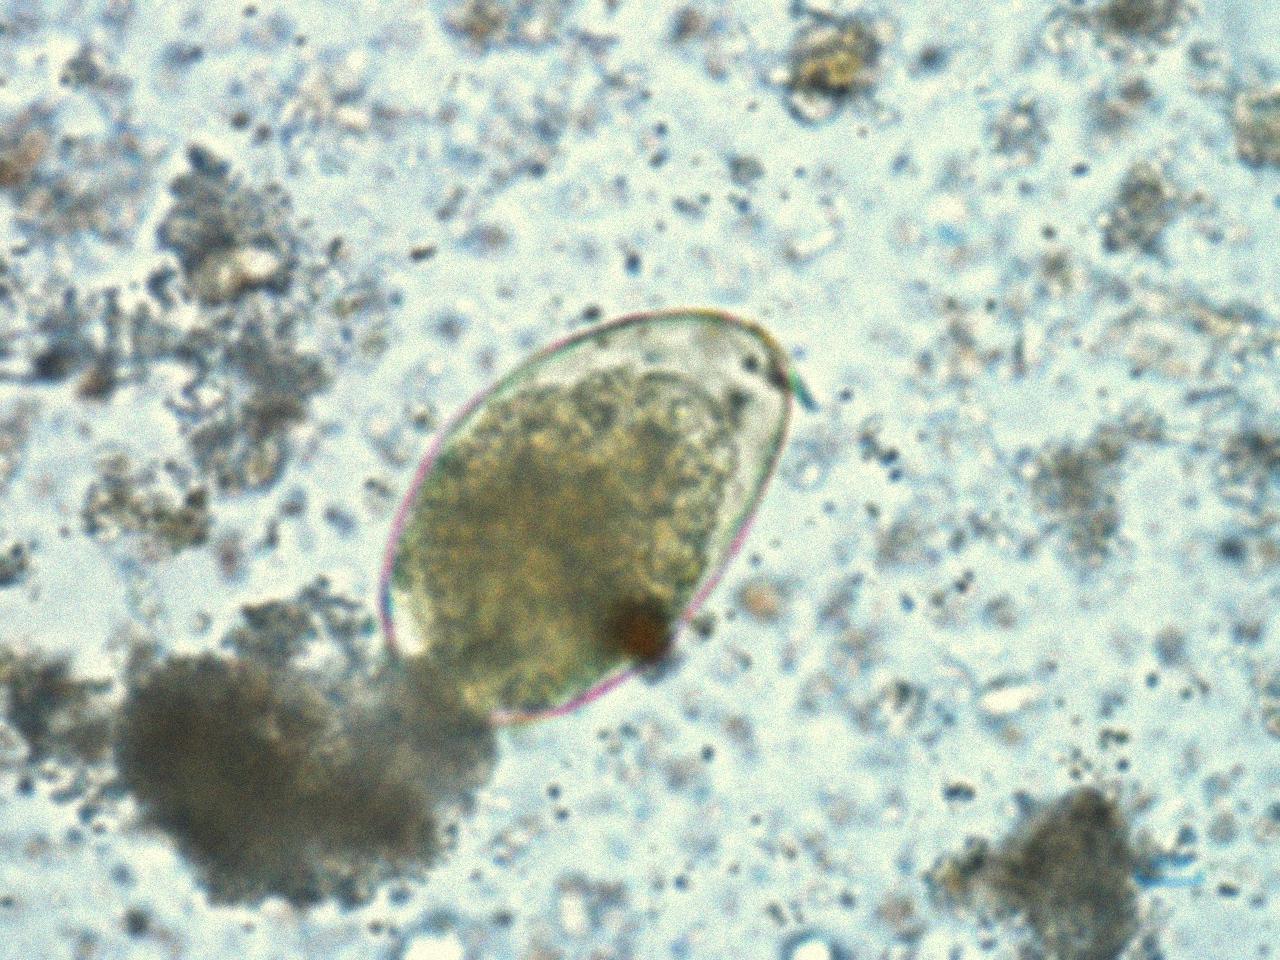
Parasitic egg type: Fasciolopsis buski